Interaction volume radius: 5 \u00c5
Interaction volume height: 15 \u00c5
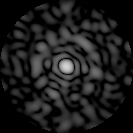
Disorder parameter: 0.8599